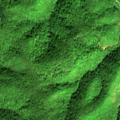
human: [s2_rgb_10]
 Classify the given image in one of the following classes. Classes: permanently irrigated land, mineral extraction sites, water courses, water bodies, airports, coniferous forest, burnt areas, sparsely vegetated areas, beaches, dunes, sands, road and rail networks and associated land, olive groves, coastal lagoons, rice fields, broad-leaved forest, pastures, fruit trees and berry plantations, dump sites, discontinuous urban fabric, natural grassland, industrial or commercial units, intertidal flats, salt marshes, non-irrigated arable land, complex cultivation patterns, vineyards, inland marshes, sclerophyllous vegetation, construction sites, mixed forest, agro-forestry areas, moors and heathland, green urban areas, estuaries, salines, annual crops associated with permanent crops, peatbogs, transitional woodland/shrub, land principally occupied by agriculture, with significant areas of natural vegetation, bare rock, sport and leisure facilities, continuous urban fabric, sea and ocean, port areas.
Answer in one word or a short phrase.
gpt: broad-leaved forest